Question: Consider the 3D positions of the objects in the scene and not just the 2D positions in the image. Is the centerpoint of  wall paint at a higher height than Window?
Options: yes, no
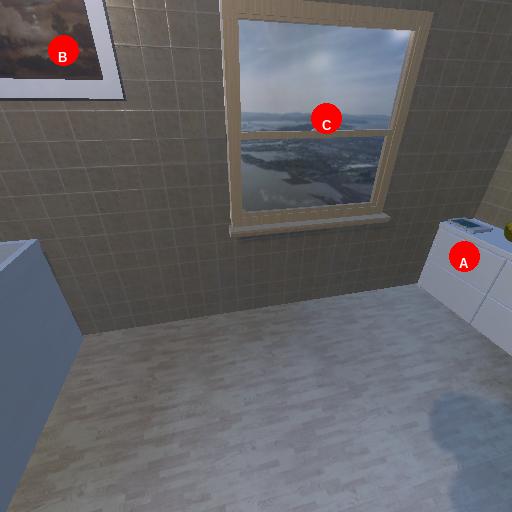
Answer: yes